Question: I would like to known why I don't have a class "Circle" and "CircleOptions" within package of Adnroid google-play services,
because there is this class in the documentation :
<URL>

I do not think it is due to my "minSdkVersion" (which fixed at 14)
I you are any ideas for my problem ?
Thank you in advance,
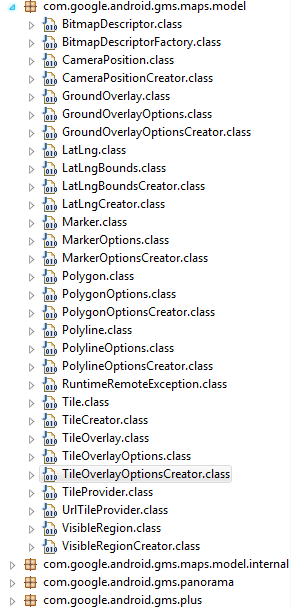
Answer: I found the problem,
When I've installed google-play-services I follows the instructions for install but I'd some problems...
<URL>
because "Android" is installed in my Disk 'C' so there are a restriction access... due to the red cross for my previous problem...
I do not know why, but on the google-play-services copied before there are no 'Circle' and 'CircleOption'
so I just re-copied my "new" google-play-service out of my Disk 'C'(Windows) and It's work :-)
I've found the missing classes :D !